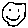
Label: smiley face